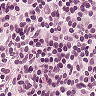
Metastatic tissue present: no